Interaction volume radius: 5 \u00c5
Interaction volume height: 15 \u00c5
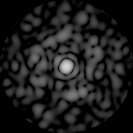
Disorder parameter: 0.8085